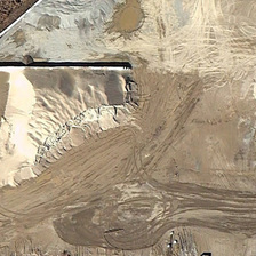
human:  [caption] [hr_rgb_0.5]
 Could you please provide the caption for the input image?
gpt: On one side of the vacant lot is sand.

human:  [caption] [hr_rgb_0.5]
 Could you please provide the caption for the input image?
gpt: The truck's work was scattered in the open space.

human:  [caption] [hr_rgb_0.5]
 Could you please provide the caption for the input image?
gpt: On one side of the open space is the battlefield.

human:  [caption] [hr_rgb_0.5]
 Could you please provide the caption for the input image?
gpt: Truck work was scattered on the open ground.

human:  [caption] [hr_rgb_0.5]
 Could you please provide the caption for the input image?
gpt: On the other side of the open space is the battlefield.